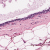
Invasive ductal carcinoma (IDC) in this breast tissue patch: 0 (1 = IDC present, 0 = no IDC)